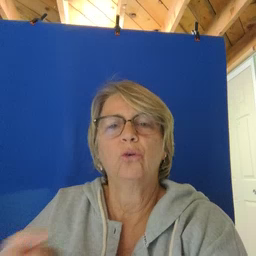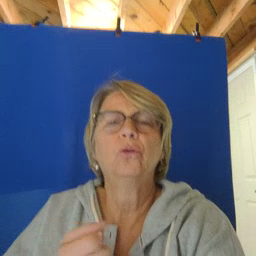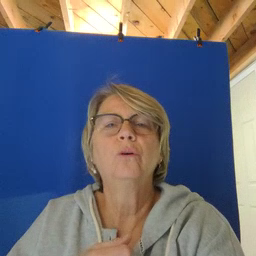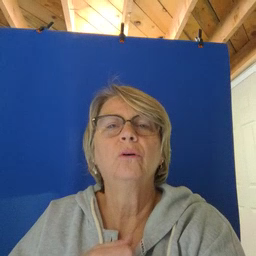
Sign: drawer